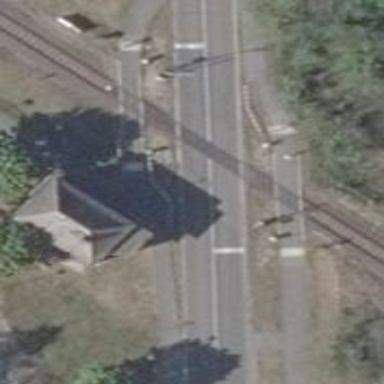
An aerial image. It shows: Railway level crossing.